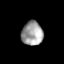
Tissue: lung
Cell type: Others
Senescence score: 0.2181
Nuclear area (px): 502
Mean DAPI intensity: 158.855